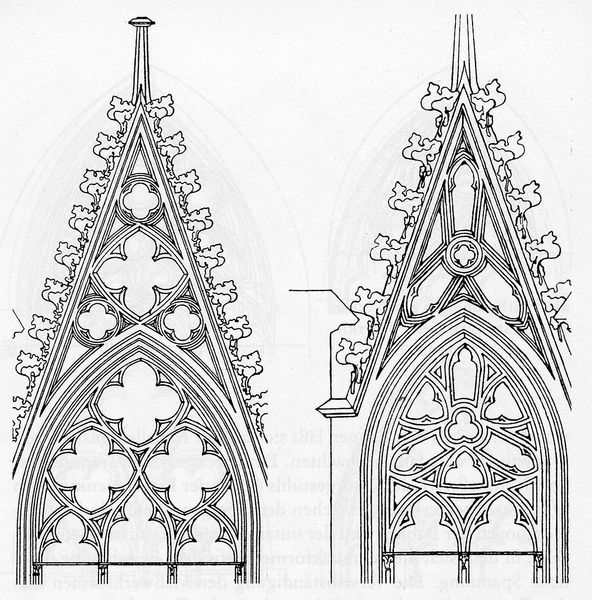
Titel: Straßburger Münster
Standort: Straßburg (EU - F)
Schlagwörter: dreieck, blumen, fenster, licht, schmuck, skizze, zeichnung, ornament, architektur, kirche, gotik, bogen, linien, detail, ornamente, entwurf, wimpel, fensterbild, kathedrale, gotisch, rosette, spitzbogen, spitzbögen, plan, rosetten, masswerk, aufriss, zeichung, winkel, vierpass, kirchenfenster, dreipass, fiale, filialen, etwurf, zierwerk, 3, e, 4, katherale, gotishc, archirektur